Aerial crown-view tile of a tropical tree (Barro Colorado Island, Panama), acquired 20240716:
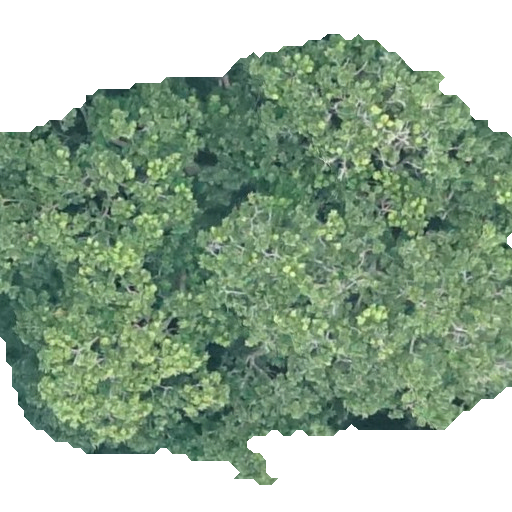
Species: Anacardium excelsum
GBIF accepted scientific name: Anacardium excelsum
Crown area: 292.584 m²